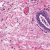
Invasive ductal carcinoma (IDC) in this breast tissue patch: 0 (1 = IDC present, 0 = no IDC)